Interaction volume radius: 10 \u00c5
Interaction volume height: 25 \u00c5
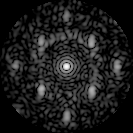
Disorder parameter: 0.5163